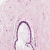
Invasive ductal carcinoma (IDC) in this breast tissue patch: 0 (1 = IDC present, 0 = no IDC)